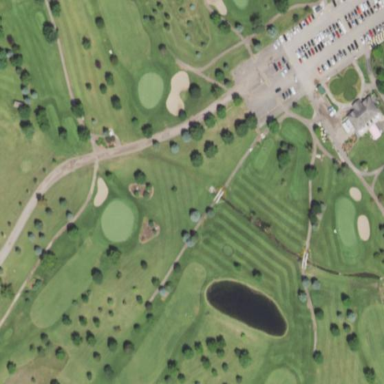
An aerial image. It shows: Area with grass used as rough in golf course.